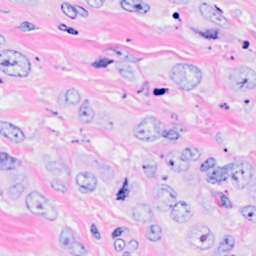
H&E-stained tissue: Breast